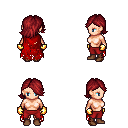
a pixel art fantasy rpg character, female body template, human, light skin, red tattered cape, red pants, brunette swoop hairstyle, gold gloves, brown shoes, four views (front, back, left, right), 2x2 character sprite sheet, small pixel art, hard edges, no anti-aliasing